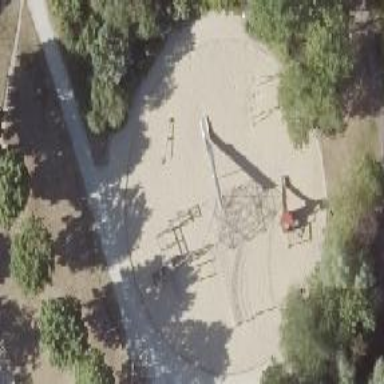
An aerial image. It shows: Playground area for leisure land.